В выданном вам черном ящике находится катушка с большим числом витков. Ось катушки совпадает с осью отверстия в черном ящике. В этой работе ваша задача – определить параметры катушки, исследуя ее взаимодействие с постоянным магнитом (магнитным шариком). Магнитные свойства постоянных магнитов характеризуются магнитным моментом $p_m$. Магнитный момент шарика направлен вдоль оси латунной трубки, поэтому в рамках данной задачи сила, действующая на шарик со стороны катушки, направлена по оси катушки и определяется выражением $$F=p_m\frac{\partial B(x)}{\partial x}{,}$$ где $p_m = (0,067 \pm 0,007)\text{А}\cdot\text{м}^2{,}\,B$ – индукция магнитного поля на оси катушки, $x$ – расстояние между шариком и центром катушки. Соберите установку так, чтобы магнитный шарик, прикрепленный к латунной трубке, мог перемещаться вдоль оси катушки. Запишите номер установки Подайте на катушку напряжение $U=12~В$ с помощью блока питания. Убедитесь, что переключатель на блоке питания установлен в положение «$12~В$». Если это не так, обратитесь к преподавателю. Известно, что масса медной обмотки составляет $70\%$ массы черного ящика. Плотность меди $\rho = 8{,}96\, \text{г}/\text{см}^3{.}$ Удельная проводимость (величина, обратная удельному сопротивлению) меди $\lambda = 59\cdot10^6\, \text{Ом}^{−1}\cdot \text{м}^{−1}{.}$
Снимите зависимость силы $F$, действующей на магнитный шарик со стороны катушки, от расстояния $x$ между шариком и центром катушки. Учтите, что центр катушки может не совпадать с центром черного ящика. Постройте график этой зависимости.
Определите индукцию магнитного поля $B_0$ в центре катушки.
Получите теоретическую формулу для индукции магнитного поля $B$ на оси витка радиуса $r$ на расстоянии $x$ от центра витка, по которому течет ток $I$.
Определите радиус катушки $R$ в предположении, что высота катушки много меньше диаметра, а все витки имеют один радиус (короткая катушка).
Определите количество витков в катушке $N$ и диаметр проволоки $d$, по-прежнему считая катушку короткой.
Оцените погрешности найденных величин.  $\textit{Примечание:}\;$Согласно закону Био-Савара-Лапласа, индукция магнитного поля, создаваемого в точке $C$ элементом тока $I$ длиной $dl$, находящимся в точке $D$, равна $dB =\cfrac{kI dl \sin\alpha} {r^2}{,}$ где $r$ – длина отрезка $CD{,}$ $\alpha$ – угол между отрезком $CD$ и направлением тока${,}\,k = 10^{−7} \text{Гн}/\text{м}{.}$ Вектор индукции поля перпендикулярен как направлению тока, так и отрезку $CD{.}$
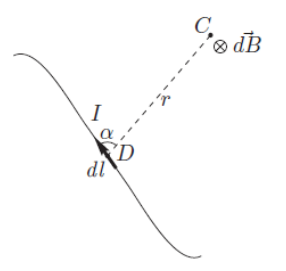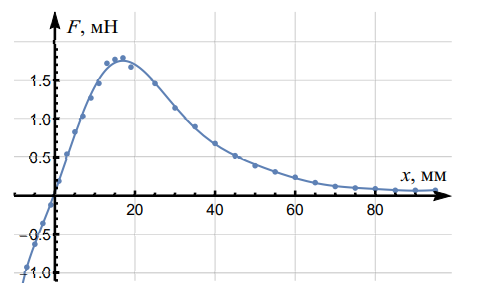
Снимите зависимость силы $F$, действующей на магнитный шарик со стороны катушки, от расстояния $x$ между шариком и центром катушки. Учтите, что центр катушки может не совпадать с центром черного ящика. Постройте график этой зависимости.
Решение: Установка: крепим зажимом типа «бульдог» латунную трубку в выемку в штативе. Линейку крепим тем же зажимом к штативу. Перемещая трубку с «бульдогом» относительно линейки, будем изменять высоту магнита. Под шарик располагаем весы, на который ставим кубик, на кубик ящик с катушкой. Прищепку используем для закрепления провода питания, чтобы его перемещения не влияли на показания весов. Включаем весы, убеждаемся, что при выключенном питании на них $00.0$, при необходимости сбрасываем. Включением и выключением питания катушки убеждаемся в воспроизводимости показаний весов и снимаем зависимость показаний от координаты $h$ (снятой с линейки). Заметим, что при нахождении магнита в центре катушки сила равна нулю (так как индукция магнитного поля максимальна), что позволяет определить координату центра катушки и получить искомую зависимость простым сдвигом. F,мН-9,114-6.174-3.528 -1.1761.8625.2928.134x,мм-7-5-3-1135F,мН10.09412.44614.30816.85617.34617.54216.366x,мм791113151719F,мН14.308 11.172 14.30816.85617.34617.54216.366x,мм25303540455055F,мН2.352 1.666 1.176 0.98 0.882 0.686 x,мм606570758085 Построим $F(x)$  | F,мН | -9,114 | -6.174 | -3.528 | -1.176 | 1.862 | 5.292 | 8.134 | | --- | --- | --- | --- | --- | --- | --- | --- | | x,мм | -7 | -5 | -3 | -1 | 1 | 3 | 5 | | F,мН | 10.094 | 12.446 | 14.308 | 16.856 | 17.346 | 17.542 | 16.366 | | x,мм | 7 | 9 | 11 | 13 | 15 | 17 | 19 | | F,мН | 14.308 | 11.172 | 14.308 | 16.856 | 17.346 | 17.542 | 16.366 | | x,мм | 25 | 30 | 35 | 40 | 45 | 50 | 55 | | F,мН | 2.352 | 1.666 | 1.176 | 0.98 | 0.882 | 0.686 | | | x,мм | 60 | 65 | 70 | 75 | 80 | 85 | |

Определите индукцию магнитного поля $B_0$ в центре катушки.
Решение: Так как сила зависит, согласно условию задачи, от градиента поля $$F=p_m\cfrac{\partial{B}}{\partial{x}}{,}$$ то изменение поля будет пропорционально силе, т.е. $$\Delta B =\cfrac{F}{p_m}\Delta x{.}$$ Вычислим изменение поля при движении по оси из «бесконечности», найдя площадь под графиком силы от перемещения. Так как магнитным полем Земли можно пренебречь, т.е. вдали от катушки поле 0, то это изменение и есть поле катушки. Его можно определить по площади под графиком F(x): $$B_0 =\cfrac{1}{p_m}\int F dx = 5{,}95 · 10^{−3} \;\text{Тл}$$

Получите теоретическую формулу для индукции магнитного поля $B$ на оси витка радиуса $r$ на расстоянии $x$ от центра витка, по которому течет ток $I$.
Решение: Разобьем кольцо на элементы с угловым размером $d\theta$ и найдем индукцию от такого элемента: $$d\vec{B}=\cfrac{\mu_0}{4\pi}\cfrac{[d\vec{l}\times\vec{r}]}{r^3}I=\cfrac{\mu_0}{4\pi}\cfrac{Rd\theta }{r^2}I\vec{e}_z{.}$$Из симметрии понятно, что полная индукция направлена по оси кольца. Найдем ее значение, проинтегрировав соответствующие компоненты индукции элементов кольца:$$(\vec{B}\cdot\vec{e}_r)=\int_0^{2\pi}\cfrac{\mu_0}{4\pi}\cfrac{R}{r^2}I\sin{\varphi} d\theta{.}$$Окончательно получаем:$$B=\cfrac{\mu_0}{2}\cfrac{R}{r^2}I\sin{\varphi}=\cfrac{\mu_0}{2}\cfrac{R^2}{(R^2+x^2)^{1{,}5}}I{.}$$

Определите радиус катушки $R$ в предположении, что высота катушки много меньше диаметра, а все витки имеют один радиус (короткая катушка).
Решение: $\textit{Способ 1.}$ Обозначим $k=\cfrac{\mu_0}{4\pi}{.}$Поскольку катушка считается короткой, воспользуемся формулой из предыдущего пункта для витков катушки радиусом $R$. Обозначим за $I$ сумму токов вовсех витках катушки ($I = NI_1$, где $I_1$ — ток в одном витке). Найдем первуюпроизводную магнитного поля, которая будет пропорциональна силе, и вторую производную, показывающую градиент силы:$$\cfrac{dB}{dx} = −\cfrac{6\pi kIR^2x}{(R^2 + x^2)^{5/2}}$$$$\cfrac{d^2B}{dx^2}=−\cfrac{6\pi kIR^2(4x^2 − R^2)}{(R^2 + x^2)^{7/2}}$$Отсюда видно, что максимум силы достигается при$x = R/2$Снимая с графика положение максимума $x_0 = 1{,}7$ см, получаем $R = 3{,}4\text{см}{.}$Теперь рассмотрим второй вариант. $\textit{Способ 2.}$Из выражения для $\cfrac{d^2B}{dx^2}$ получаем производную силы при $x = 0{:}$$$\cfrac{dF}{dx} = k_0 = p_m\cdot \cfrac{6\pi kI}{R^3}{.}$$Определяем $k_0$ по наклону графика в нуле: $k_0 = 1{,}6\text{Н}/\text{м}{.}$Из выражения для индукция от кольца найдем индукцию поля в центре катушки:$$B_0 =\cfrac{2\pi kI}{R}{.}$$Зная $B_0$ и $k_0$, найдем радиус катушки:$$\cfrac{p_mB0}{k_0}=\cfrac{R^2}{3}\Rightarrow R =r\sqrt{\cfrac{3p_mB_0}{k_0}}= 3{,}3 \text{см}{.}$$

Определите количество витков в катушке $N$ и диаметр проволоки $d$, по-прежнему считая катушку короткой.
Решение: Из выражения для индукции в центре кольца:$$I =\cfrac{B_0R}{2\pi k}{.}$$Напряжение на одном витке катушки: $U_1 =\cfrac{U}{N}{,}$Из закона Ома для одного витка: $$\cfrac{U_1}{I_1}=\cfrac{U}{I}=\cfrac{2\pi R}{\gamma\pi d^2/4}=\cfrac{8R}{\gamma d^2}$$$$d =\sqrt{\cfrac{8IR}{\gamma U}} $$Чтобы найти массу черного ящика, поставим кубик на весы и обнулим их показания. После этого положим на кубик черный ящик. Зная массу черного ящика,рассчитаем массу катушки: $M = 204\text{г}{.}$ Для определения количества витков $N$ выпишем:$$\cfrac{M}{\rho}=\cfrac{\pi d^2}{4}N^2\pi R \Rightarrow N d^2 =\cfrac{2M}{\pi^2R\rho}$$$$N =\cfrac{\gamma UM}{4\pi^2IR^2\rho}{.}$$

Оцените погрешности найденных величин.
Темы:
E